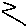
Label: zigzag